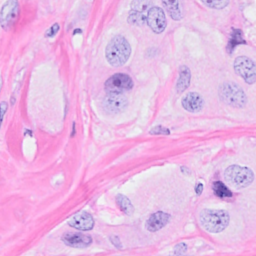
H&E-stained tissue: Breast